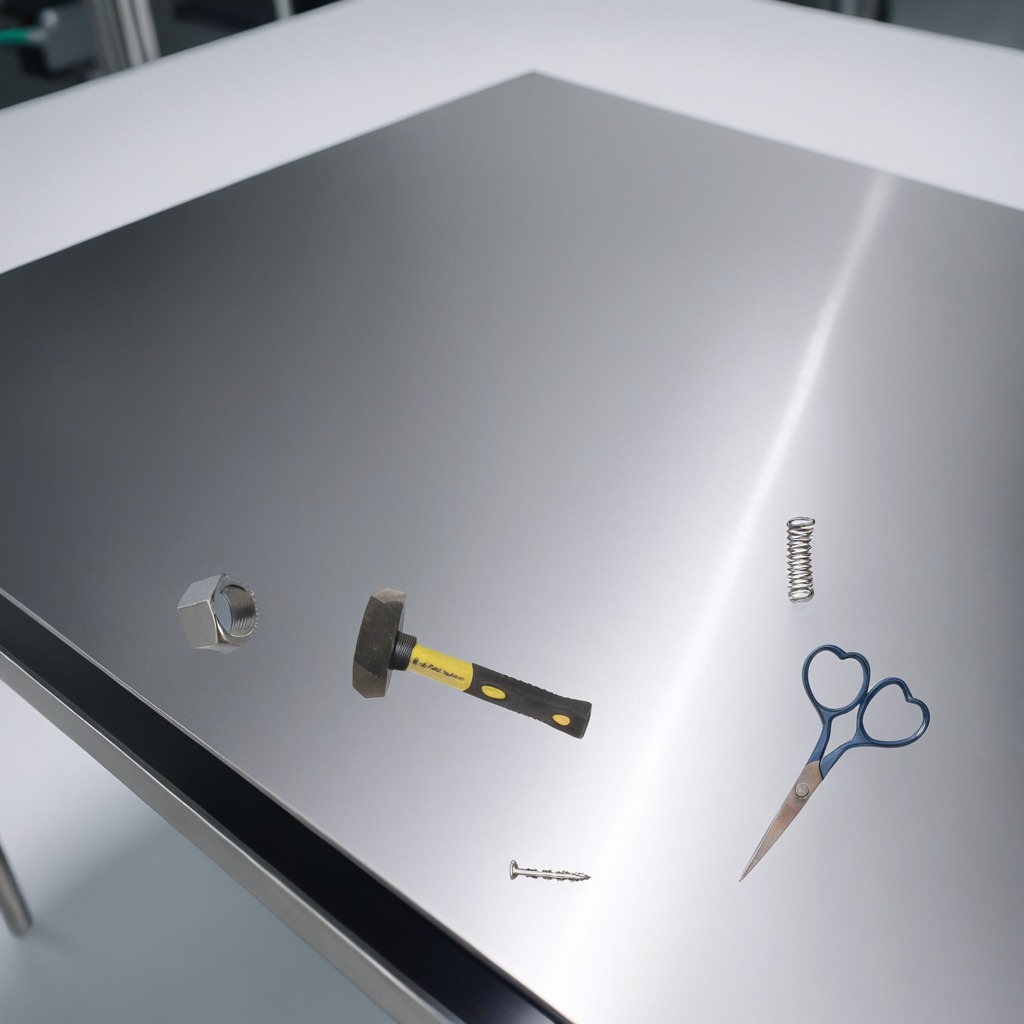
A metal machine screw, a hammer, a coiled metal spring, a metal nut, and a pair of scissors are lying on a stainless steel table in a high-end prototyping lab.